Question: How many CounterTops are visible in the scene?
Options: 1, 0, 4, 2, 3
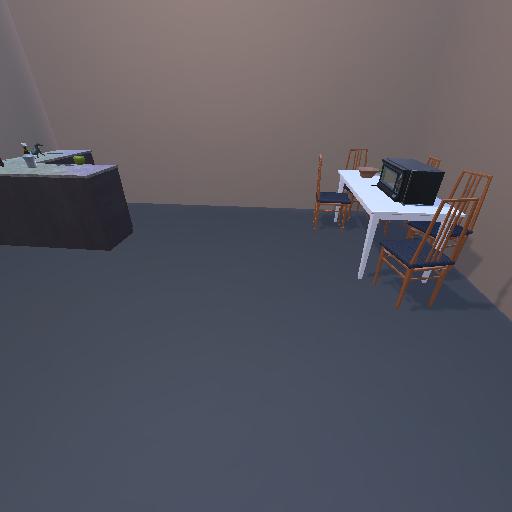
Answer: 1